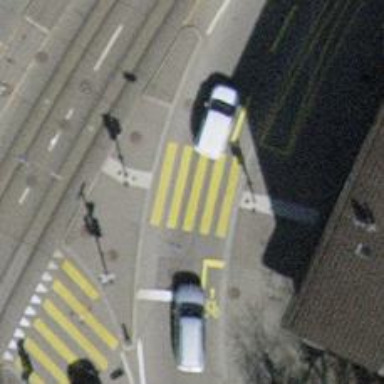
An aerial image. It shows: Zebra crossing with traffic signals.